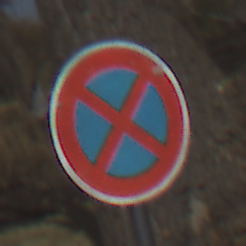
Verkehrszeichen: AbsolutesHalteverbot
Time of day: Midday
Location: Outdoor (Nature)
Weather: Clear
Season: NotSpecified
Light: Natural